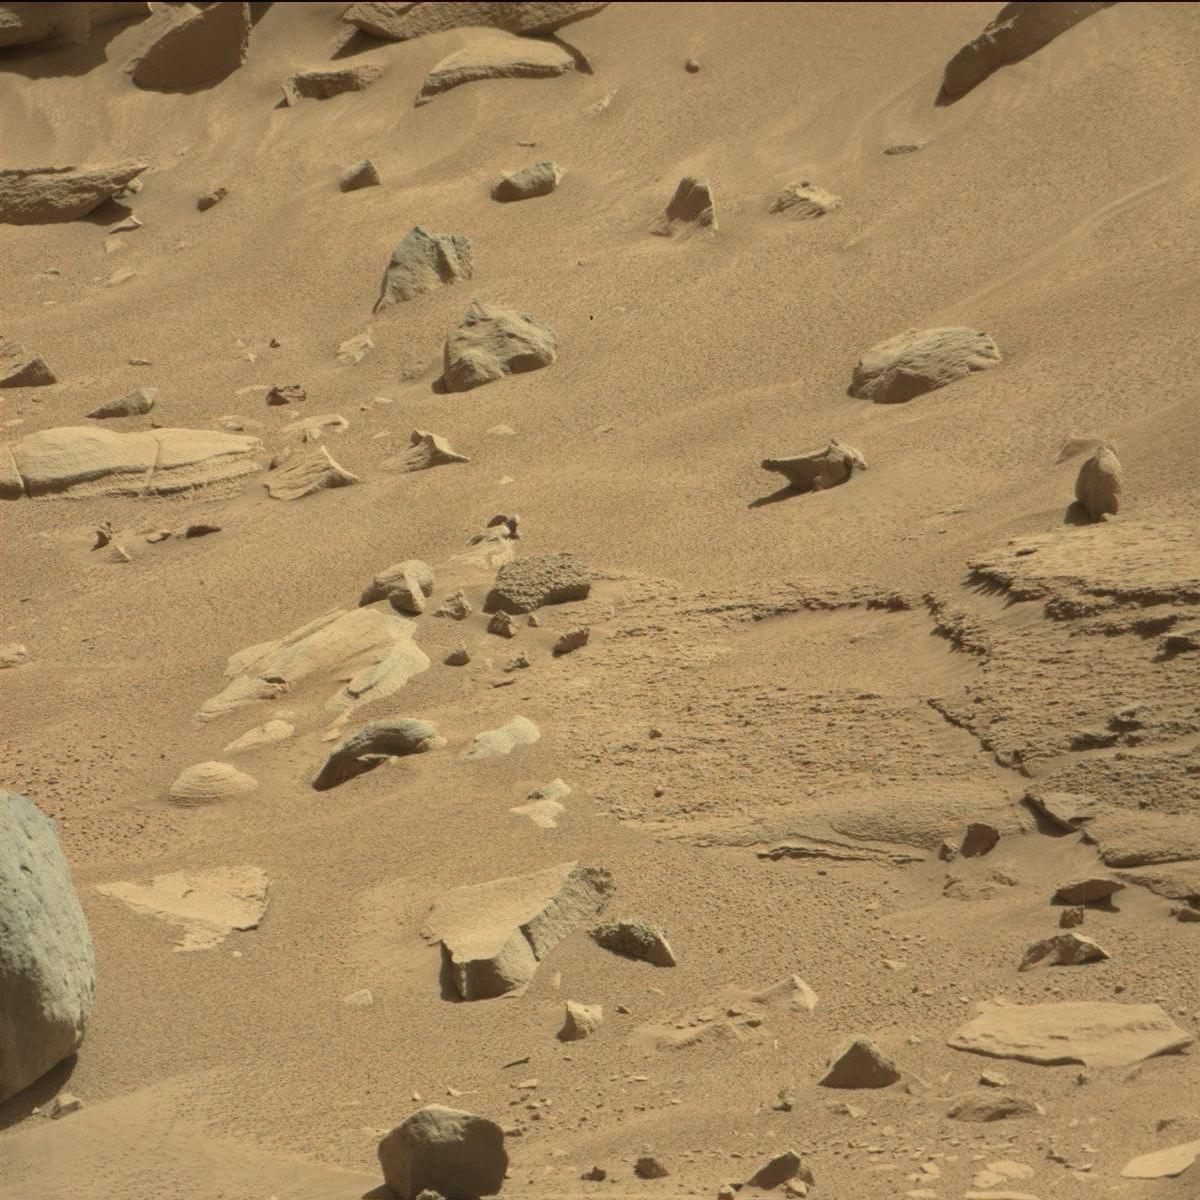
Terrain classes present: Bedrock, Rock, Sand / Soil